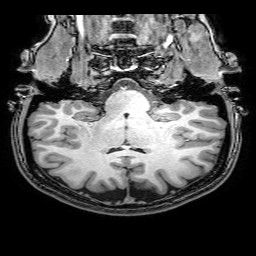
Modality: T1w
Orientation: sagittal
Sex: female
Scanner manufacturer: philips
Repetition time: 0.008137 s
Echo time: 0.00374 s